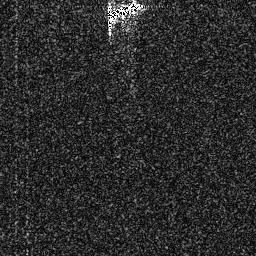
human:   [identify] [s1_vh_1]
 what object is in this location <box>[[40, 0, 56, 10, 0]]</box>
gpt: <ref>1 medium ship at the top</ref>